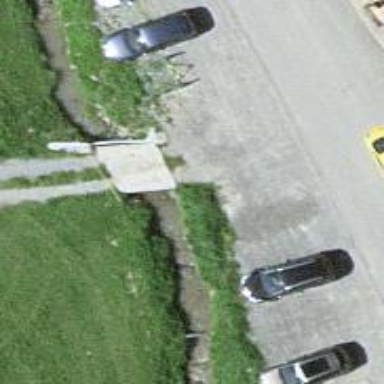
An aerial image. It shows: Driveway that functions as bridge.